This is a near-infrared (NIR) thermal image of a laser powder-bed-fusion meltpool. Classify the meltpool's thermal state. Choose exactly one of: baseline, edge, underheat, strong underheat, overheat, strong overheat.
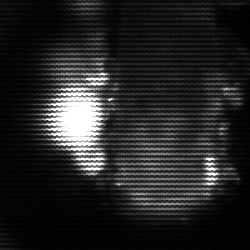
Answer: strong underheat